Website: apple
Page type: payment
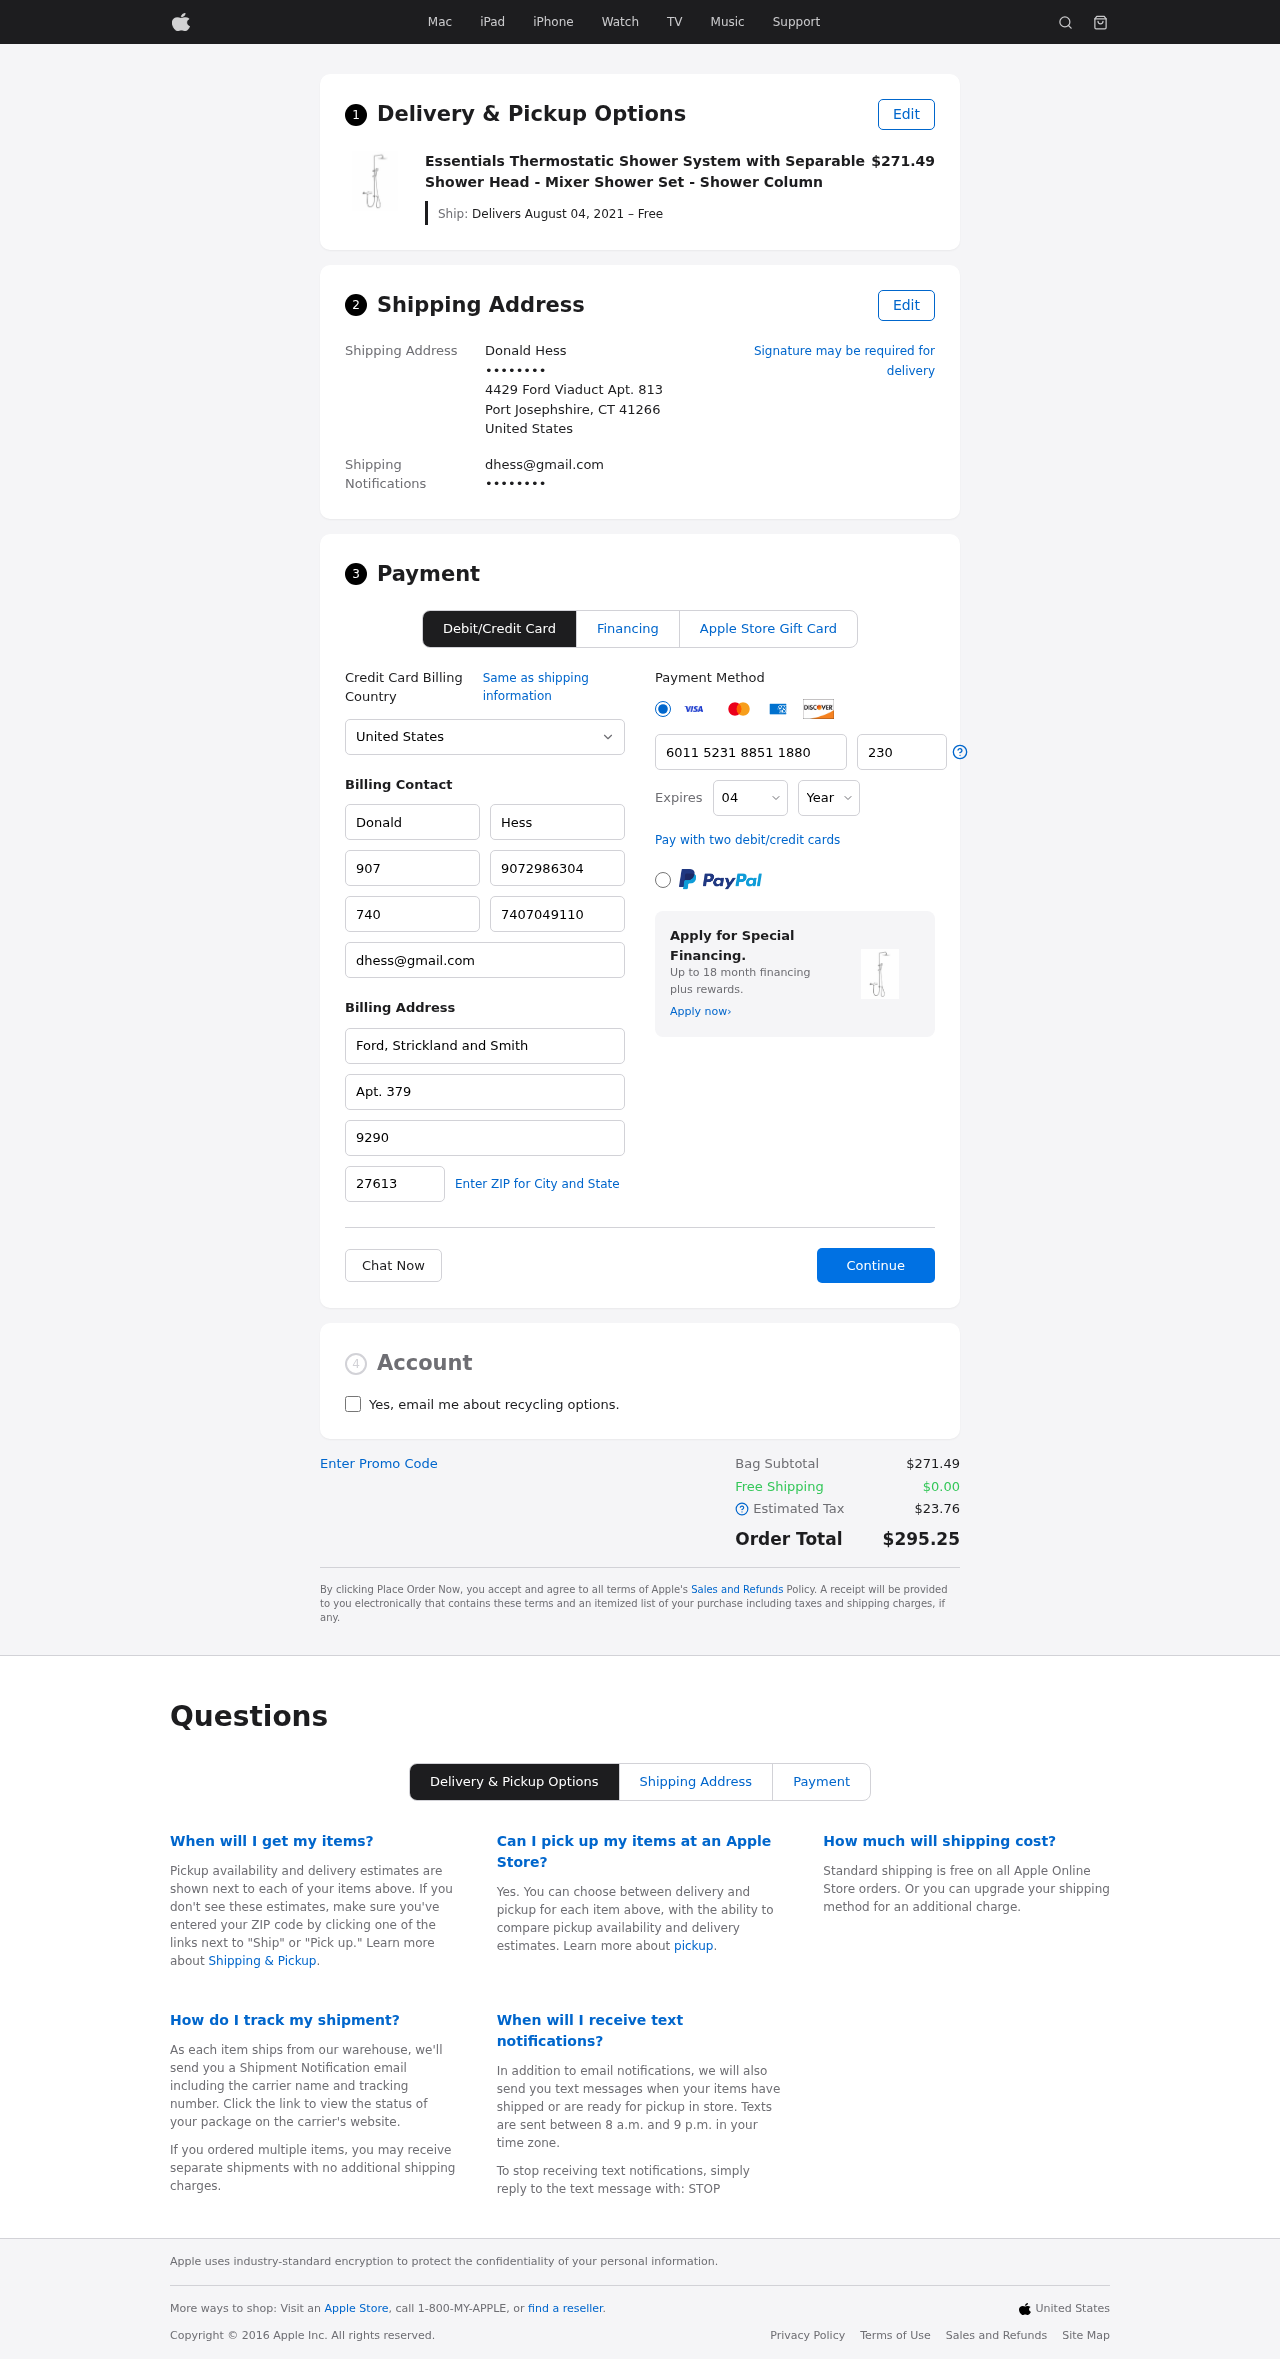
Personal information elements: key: PII_CARD_CVV
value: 230
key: PII_CARD_EXPIRY_MONTH
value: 04
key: PII_CARD_EXPIRY_YEAR
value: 28
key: PII_CARD_NUMBER
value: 6011 5231 8851 1880
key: PII_CITY_STATE_ZIP
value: Port Josephshire, CT 41266
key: PII_COMPANY
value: Ford, Strickland and Smith
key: PII_COUNTRY
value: United States
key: PII_EMAIL
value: dhess@gmail.com
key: PII_EMAIL2
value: dhess@gmail.com
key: PII_FIRSTNAME
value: Donald
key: PII_FULLNAME
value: Donald Hess
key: PII_LASTNAME
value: Hess
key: PII_PHONE3
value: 9072986304
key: PII_PHONE_ALT
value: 7407049110
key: PII_PHONE_ALT_AREA
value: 740
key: PII_PHONE_AREA
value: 907
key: PII_POSTCODE2
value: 27613
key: PII_SECURITY_CODE
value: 9290
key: PII_STREET
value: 4429 Ford Viaduct Apt. 813
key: PII_STREET2
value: Apt. 379
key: PII_PHONE
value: ••••••••
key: PII_PHONE2
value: ••••••••
Product elements: key: PRODUCT1_NAME
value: Essentials Thermostatic Shower System with Separable Shower Head - Mixer Shower Set - Shower Column
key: PRODUCT1_PRICE
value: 271.49
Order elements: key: ORDER_DELIVERY_DATE
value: Delivers August 04, 2021 – Free
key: ORDER_SUBTOTAL
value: $271.49
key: ORDER_SHIPPING_COST
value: $0.00
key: ORDER_TAX
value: $23.76
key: ORDER_TOTAL
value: $295.25